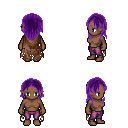
a pixel art fantasy rpg character, female body template, human, dark skin, brown tattered cape, magenta pants, purple long hairstyle, four views (front, back, left, right), 2x2 character sprite sheet, small pixel art, hard edges, no anti-aliasing